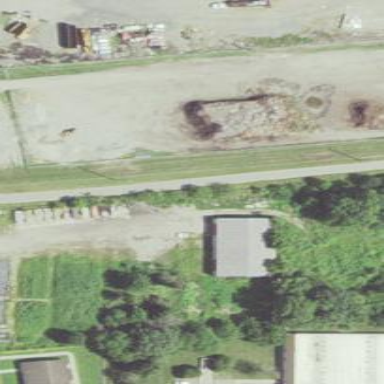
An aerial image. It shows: Plant nursery area.